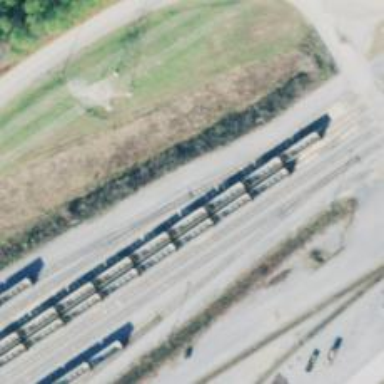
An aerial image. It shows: Rail spur service dedicated to freight transportation with ash cargo.